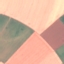
Land use / land cover class: AnnualCrop